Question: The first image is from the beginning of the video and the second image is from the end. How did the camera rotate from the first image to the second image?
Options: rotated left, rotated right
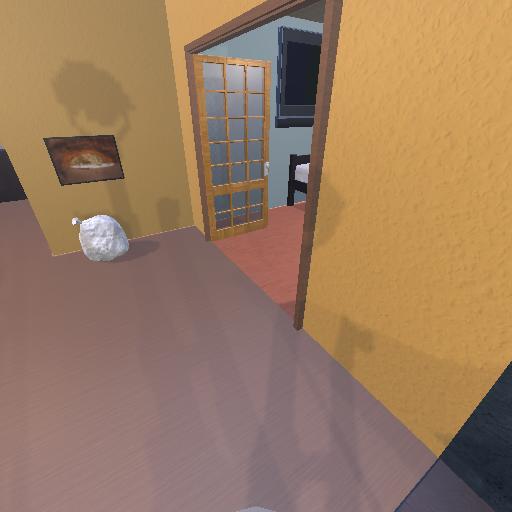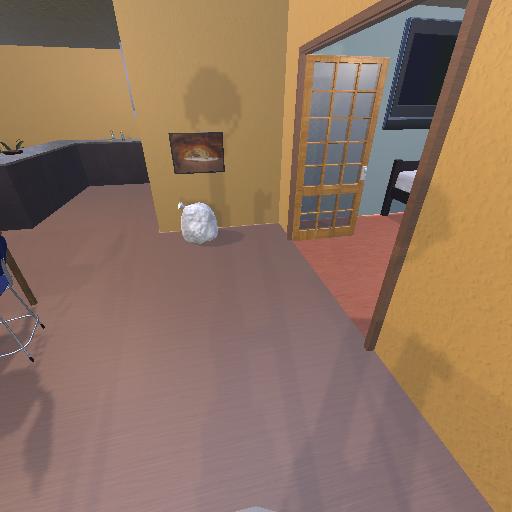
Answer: rotated left